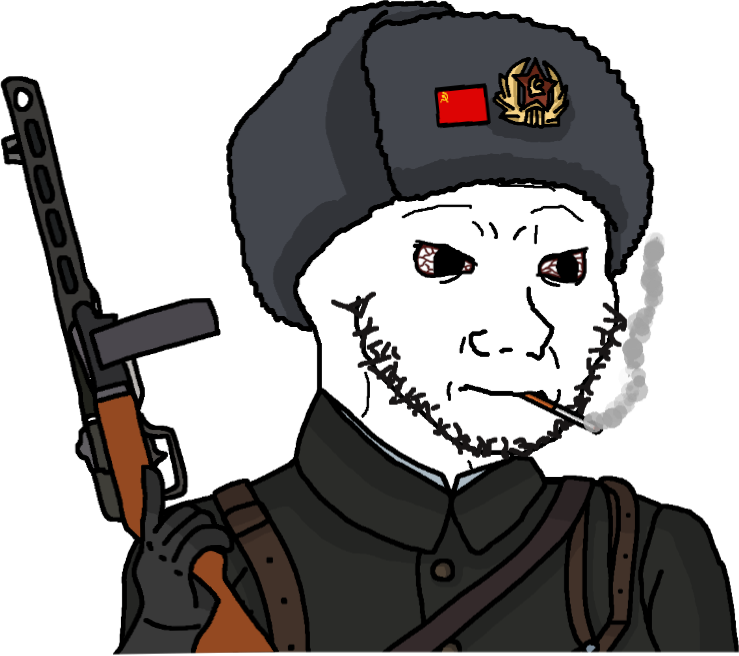
Label: 5_Doomer